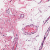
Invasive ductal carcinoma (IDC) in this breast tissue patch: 0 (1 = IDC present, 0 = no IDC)